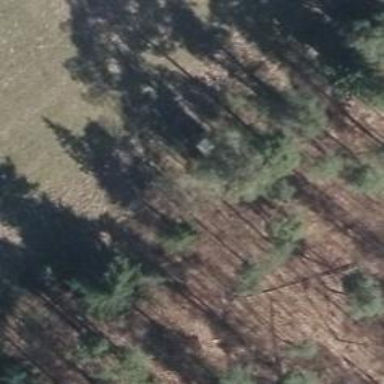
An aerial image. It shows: Hunting stand.